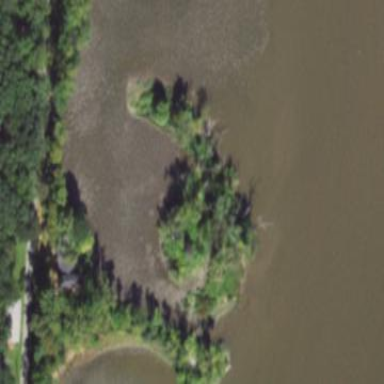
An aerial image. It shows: Deciduous woodland islet.